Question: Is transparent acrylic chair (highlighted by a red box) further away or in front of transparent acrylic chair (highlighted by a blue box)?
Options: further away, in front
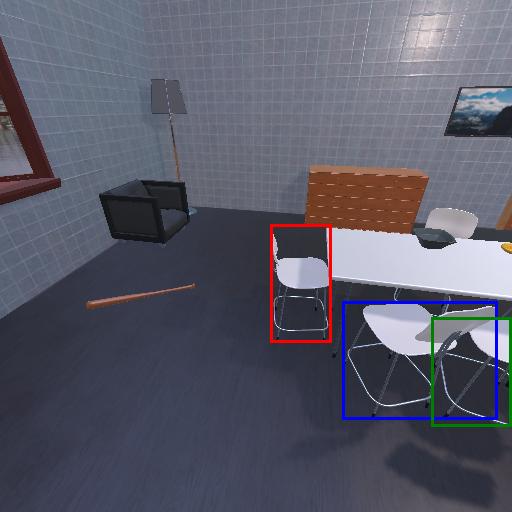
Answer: further away